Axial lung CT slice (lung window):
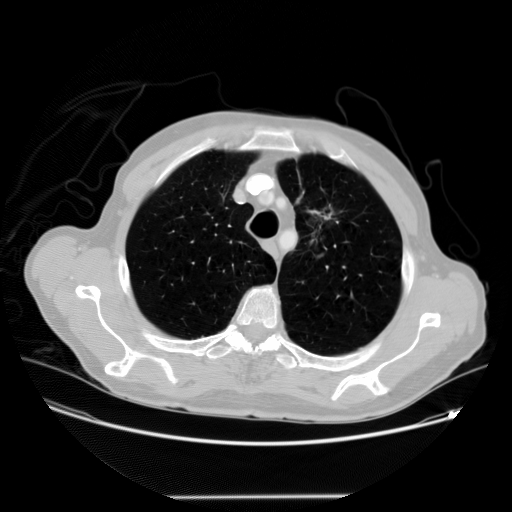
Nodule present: no